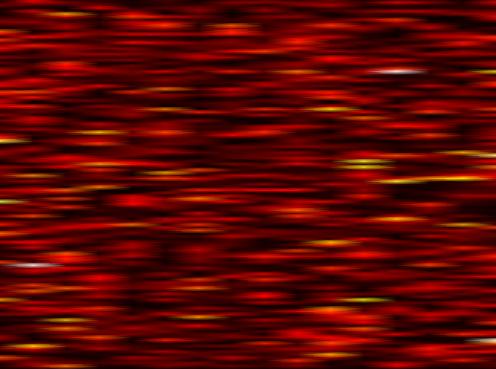
Label: UFMC